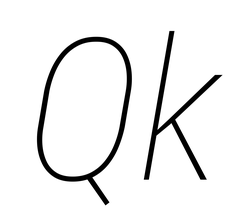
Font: Roboto-Italic_Condensed_Thin_Italic